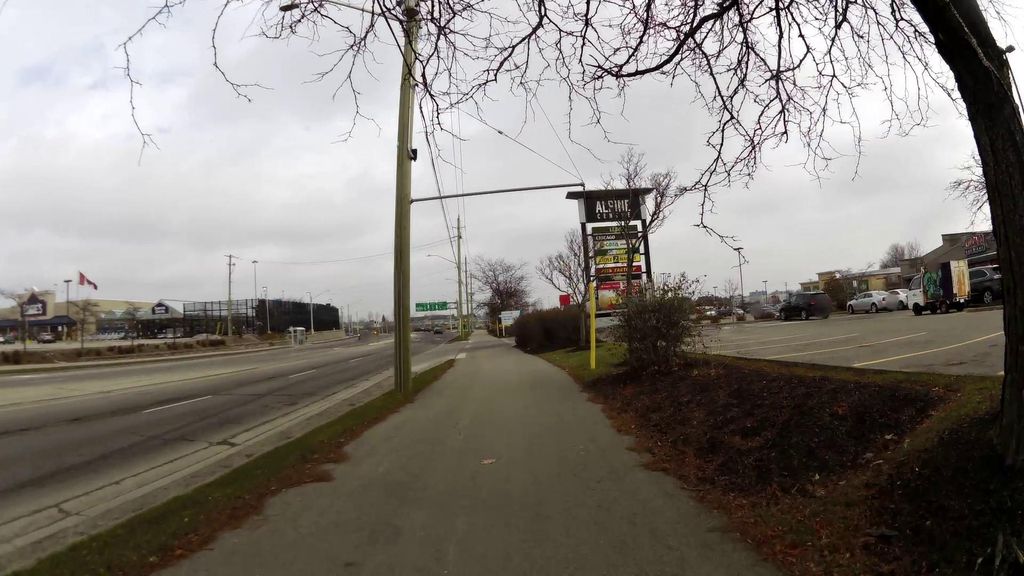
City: kitchener-waterloo